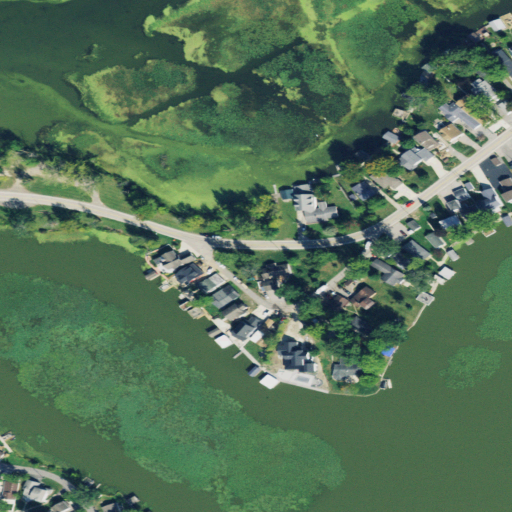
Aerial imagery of island in Ohio named Long Island containing open water, low intensity development, medium intensity development, grassland, herbaceous wetlands, deciduous forest, and high intensity development